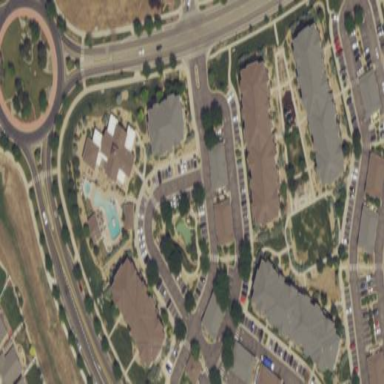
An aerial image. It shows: Residential area with apartments.